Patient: sex M, age 34
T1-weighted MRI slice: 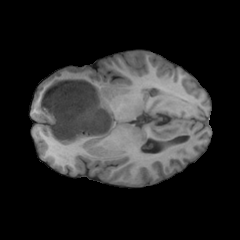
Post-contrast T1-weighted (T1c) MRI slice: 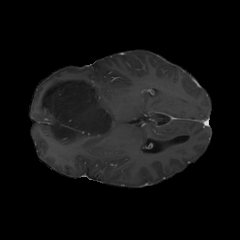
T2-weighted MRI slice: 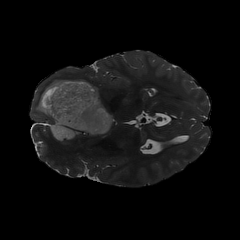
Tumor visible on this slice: yes
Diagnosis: Astrocytoma, IDH-mutant
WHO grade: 2